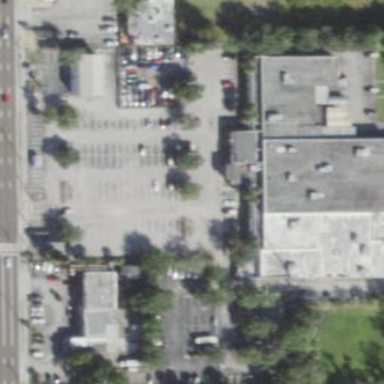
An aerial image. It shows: Parking aisle designated as service road.